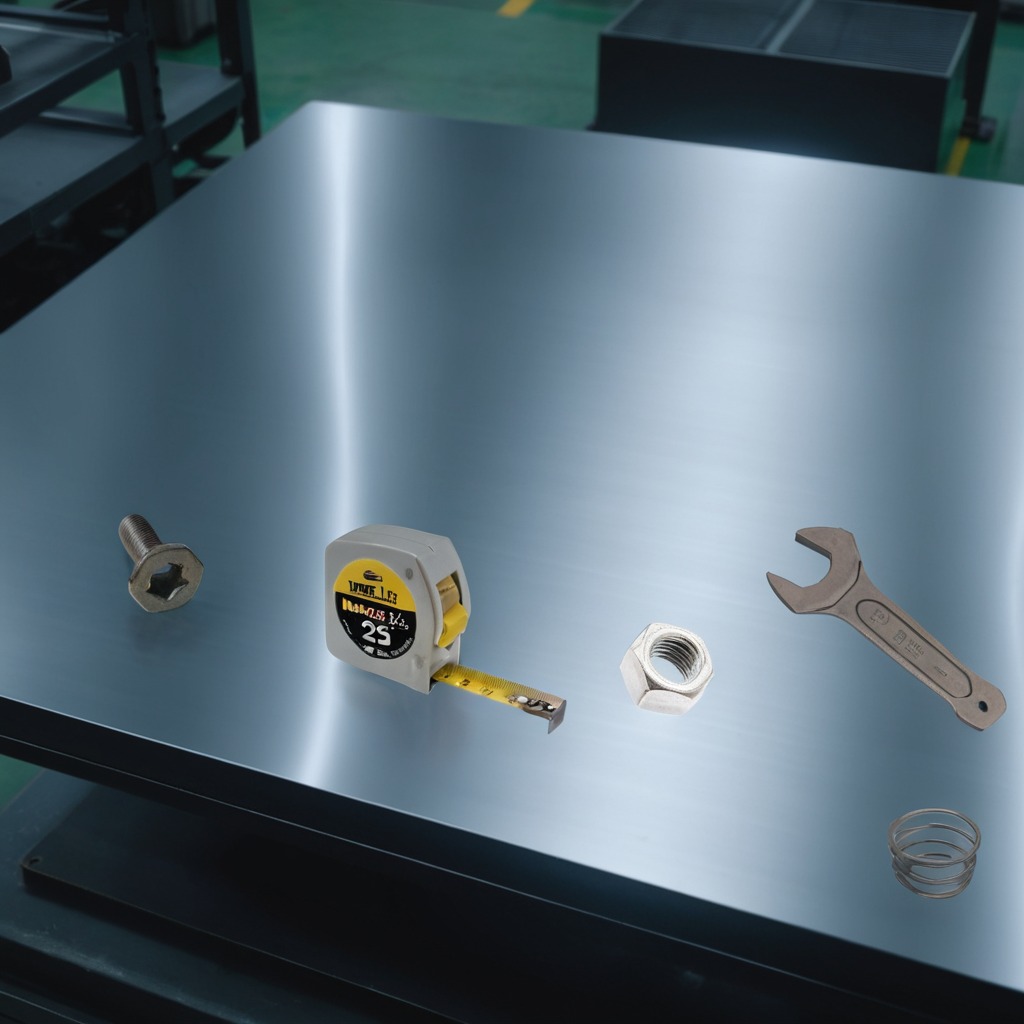
A measuring tape, a metal machine screw, a coiled metal spring, a metal nut, and a wrench are lying on the metal table.